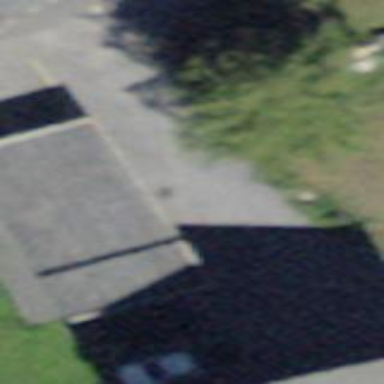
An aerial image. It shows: Garage.